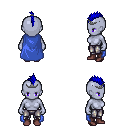
a pixel art fantasy rpg character, female body template, dark elf, purple skin, blue cape, metal pants, blue mohawk hairstyle, iron tiara, maroon shoes, four views (front, back, left, right), 2x2 character sprite sheet, small pixel art, hard edges, no anti-aliasing